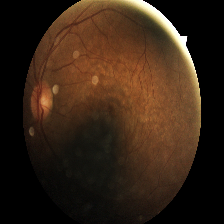
Diabetic retinopathy grade: Moderate